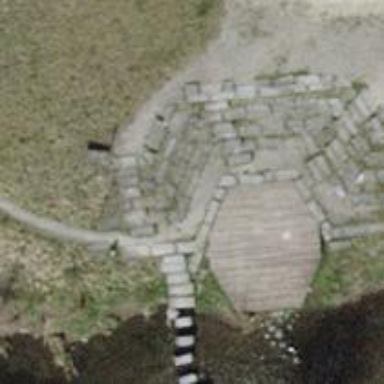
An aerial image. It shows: Stone steps along the road.